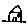
Label: house